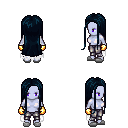
a pixel art fantasy rpg character, female body template, dark elf, purple skin, white tattered cape, metal pants, raven extra-long hairstyle, gold gloves, white slippers, four views (front, back, left, right), 2x2 character sprite sheet, small pixel art, hard edges, no anti-aliasing